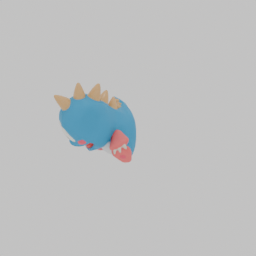
Label: animals